Here is the wavelet time-frequency representation (scalogram) of a rolling-element bearing's vibration measurement. Based on the visible evidence, which condition applies: normal, inner_race, outer_race, ball?
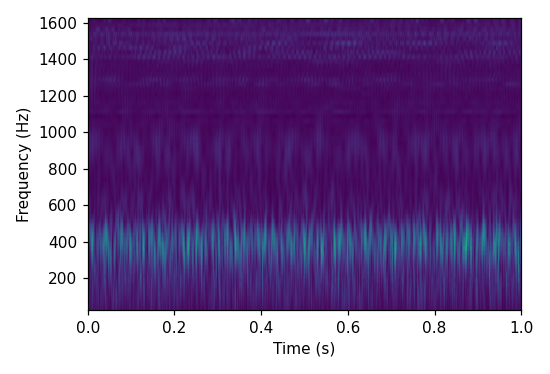
Answer: ball